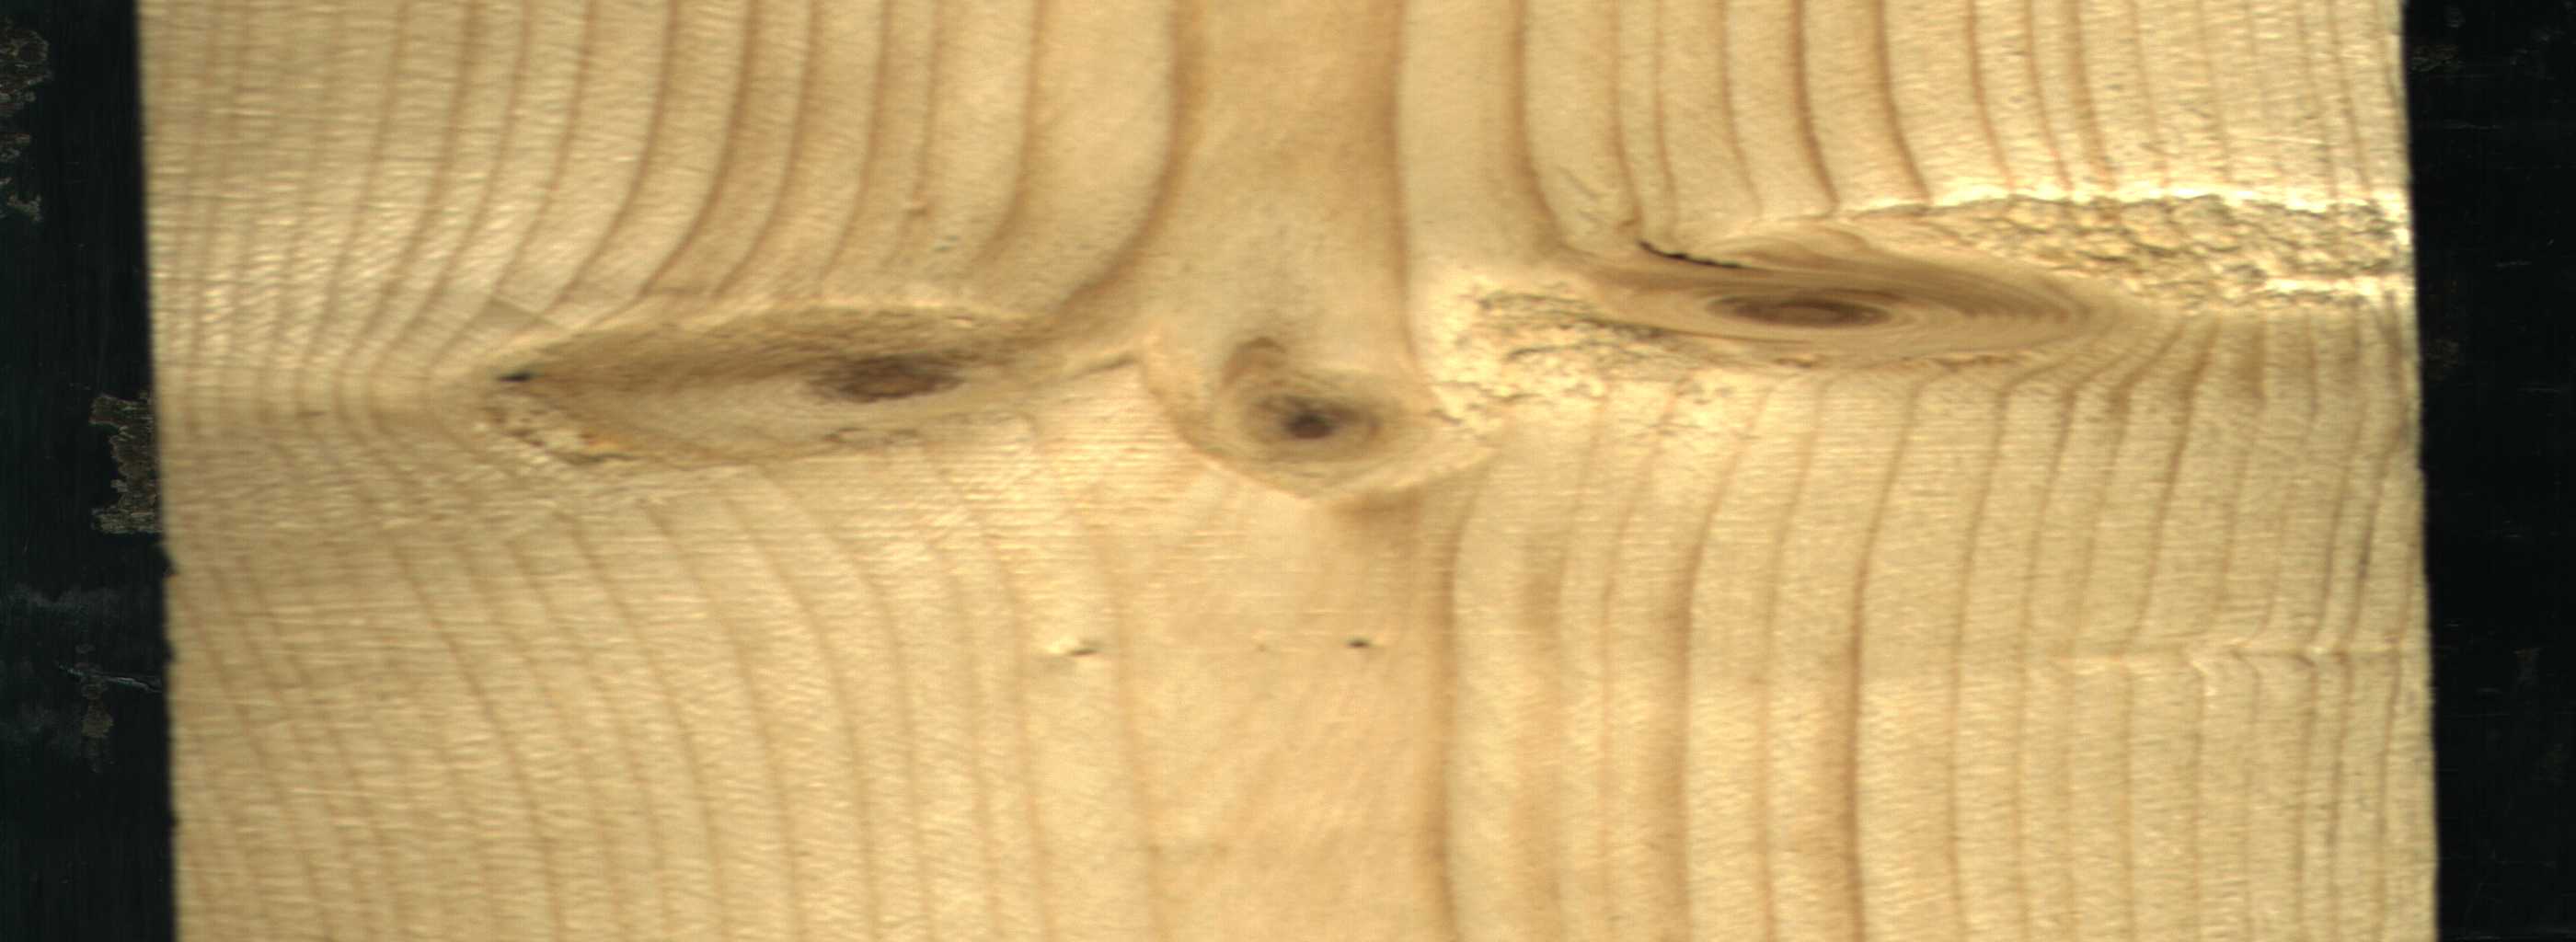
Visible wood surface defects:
Live_Knot
Live_Knot
Live_Knot